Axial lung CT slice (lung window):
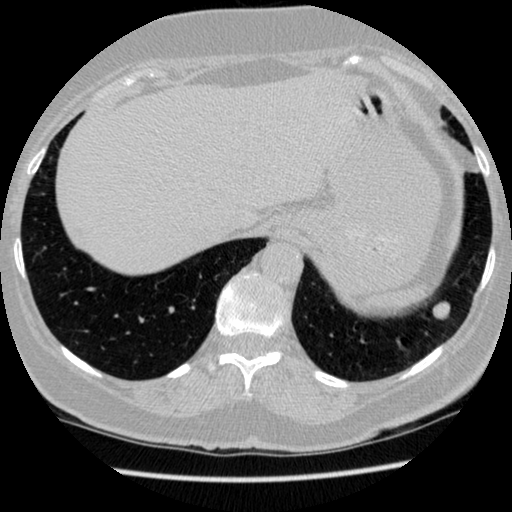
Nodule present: yes
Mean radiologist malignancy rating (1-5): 3.5